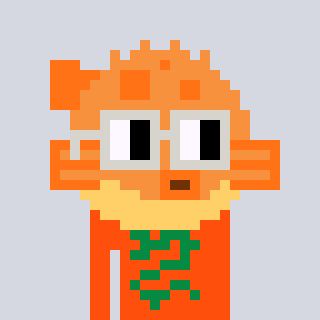
a pixel art character with square light gray glasses, a pufferfish-shaped head and a orange-colored body on a cool background